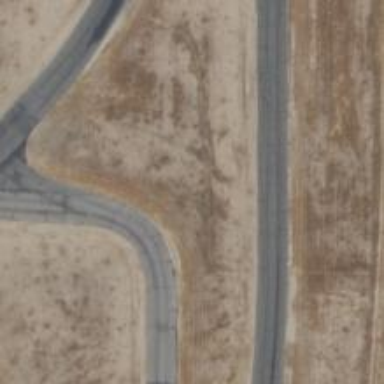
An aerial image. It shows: Raceway road.